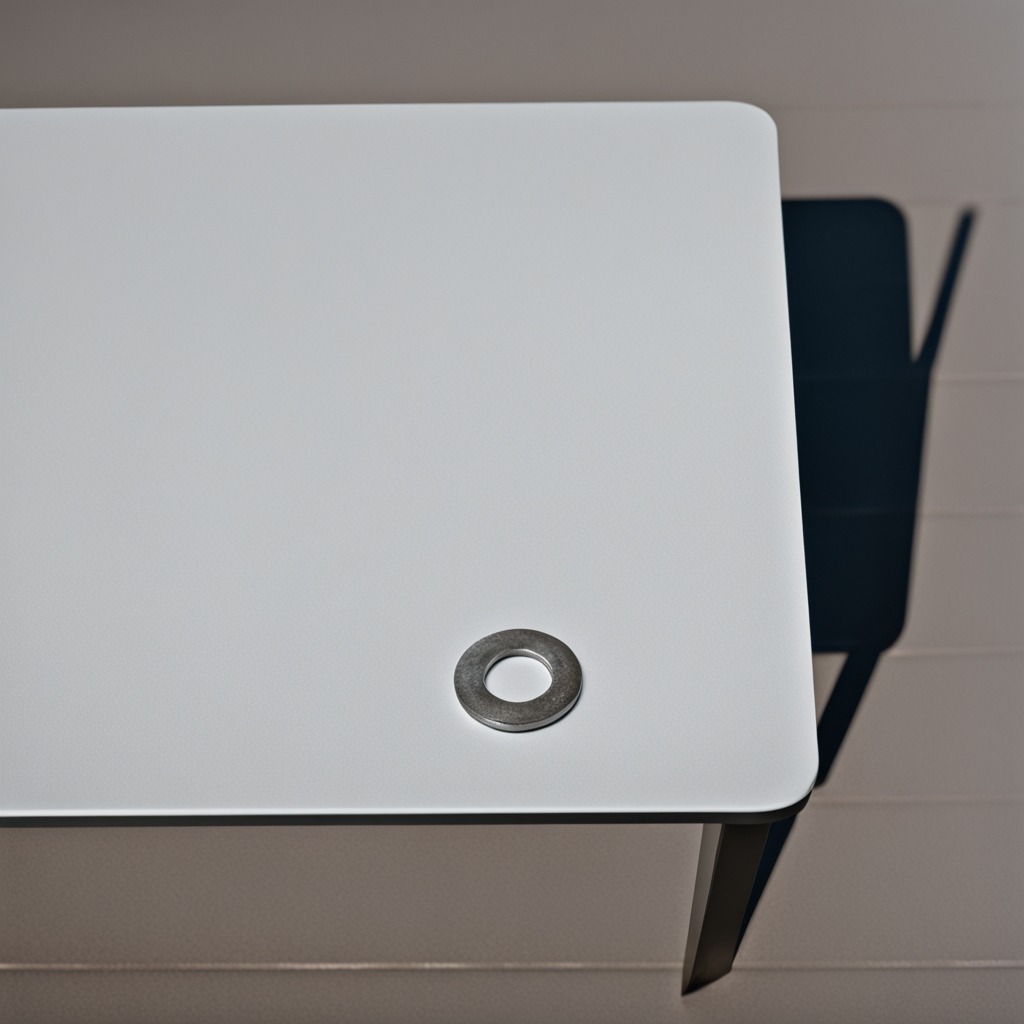
A flat metal washer is lying on the table.